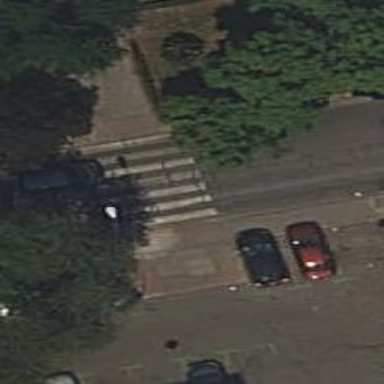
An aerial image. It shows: Zebra crossing on the road.